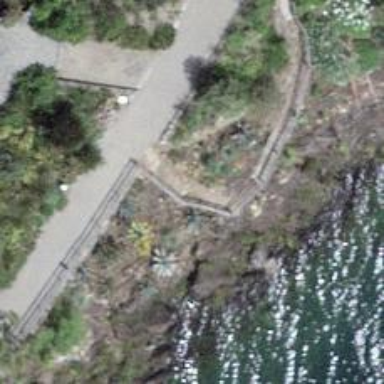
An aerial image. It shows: Road with steps.